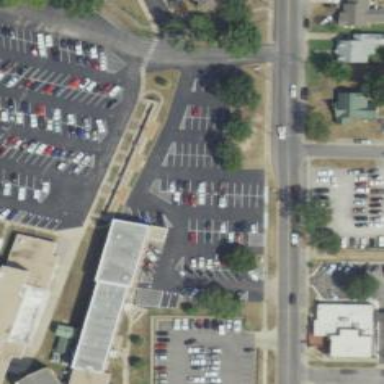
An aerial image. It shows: Street side parking area.